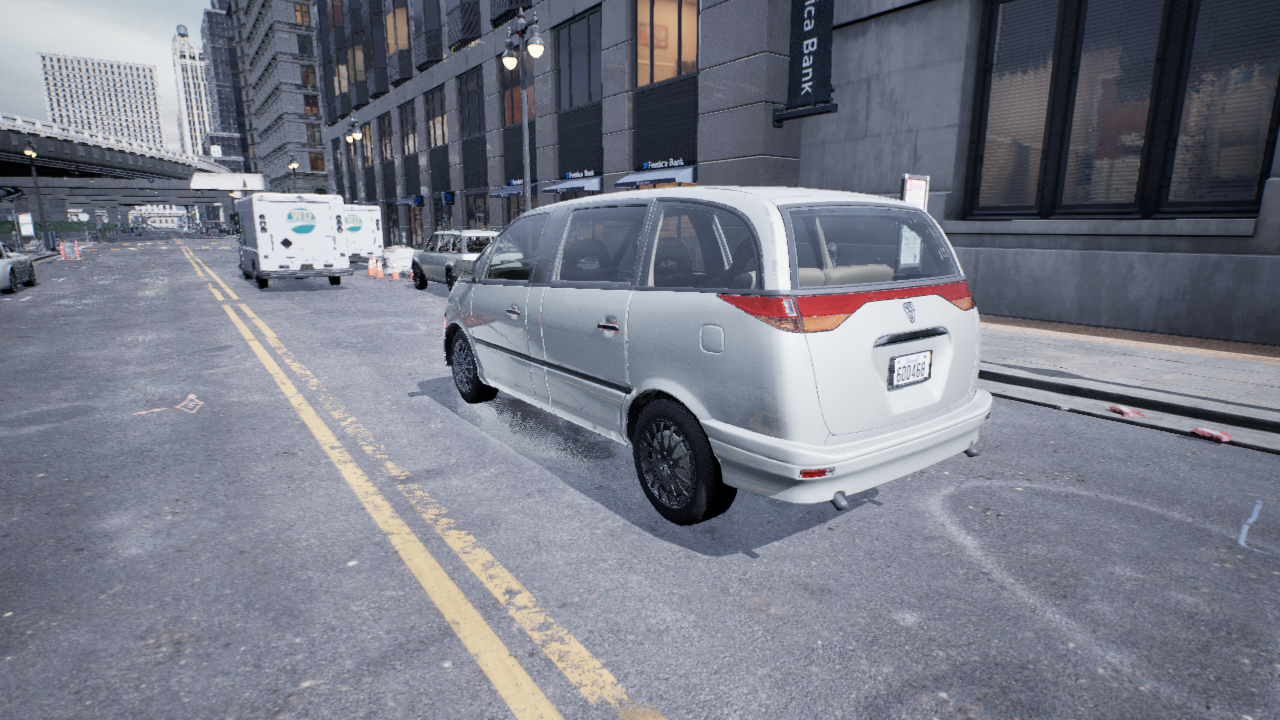
Venue: downtown
Lighting: overcast
Vehicle rig: minivan